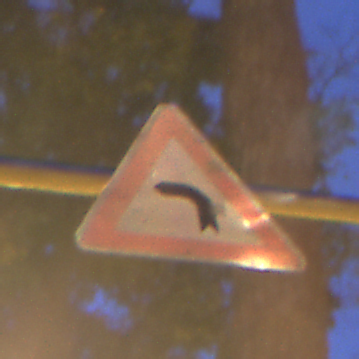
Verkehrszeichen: KurveLinks
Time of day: Night
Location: Outdoor (Urban)
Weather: Clear
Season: NotSpecified
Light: Artificial